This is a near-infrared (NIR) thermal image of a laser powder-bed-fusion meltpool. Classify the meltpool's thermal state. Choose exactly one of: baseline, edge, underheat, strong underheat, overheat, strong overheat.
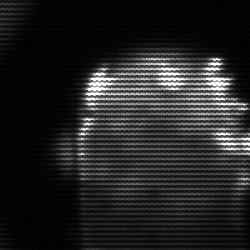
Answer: baseline